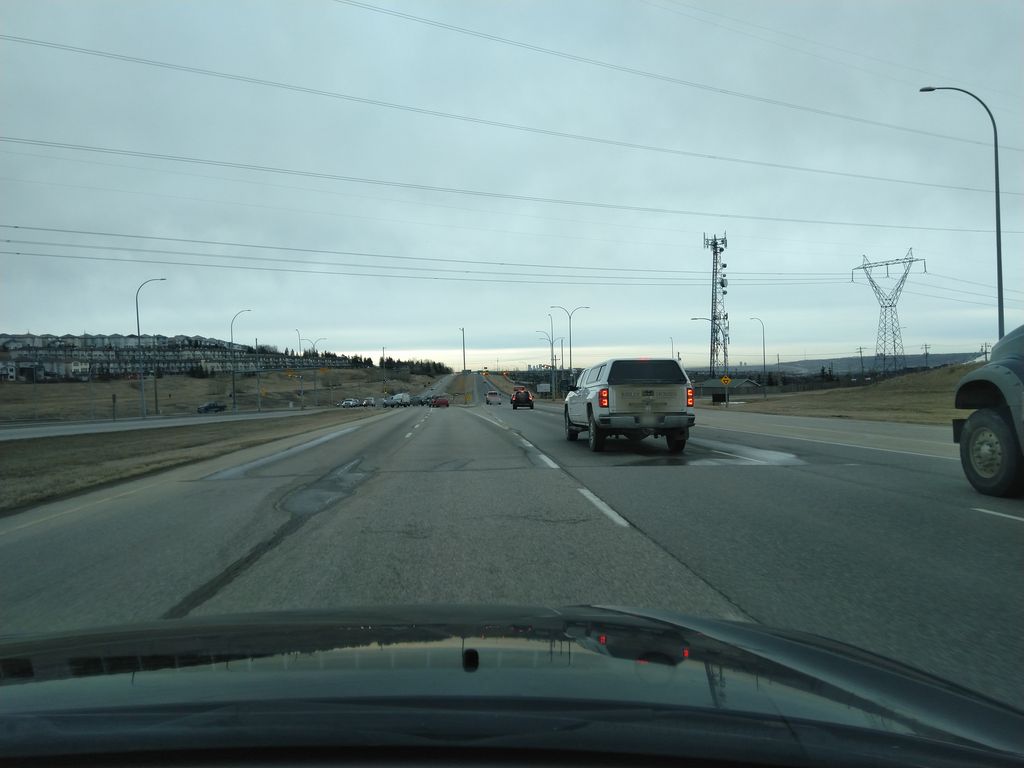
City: calgary